Field crop: maize
Growth stage: 2
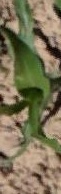
Species: maize